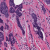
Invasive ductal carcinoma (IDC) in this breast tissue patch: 0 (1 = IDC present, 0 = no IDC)